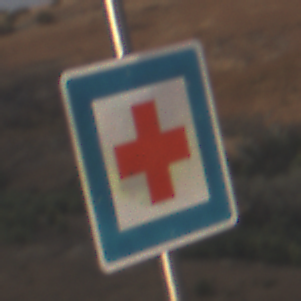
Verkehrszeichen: ErsteHilfe
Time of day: SunriseSunset
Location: Outdoor (Nature)
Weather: PartlyCloudy
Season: NotSpecified
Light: Natural